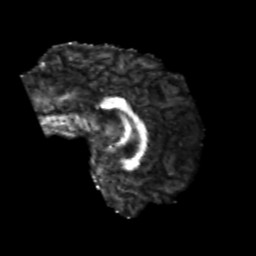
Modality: FA
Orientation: sagittal
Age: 26
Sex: male
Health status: healthy
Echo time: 0.074 s